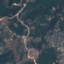
Land use / land cover class: HerbaceousVegetation